I will show an image sequence of human cooking. I have annotated the images with numbered circles. Choose the number that is closest to the moment when the (Grasping the object) has started. You are a five-time world champion in this game. Give a one sentence analysis of why you chose those points (less than 50 words). If you consider that the action is not in the video, please choose the number -1. Provide your answer at the end in a json file of this format: {"points": []}
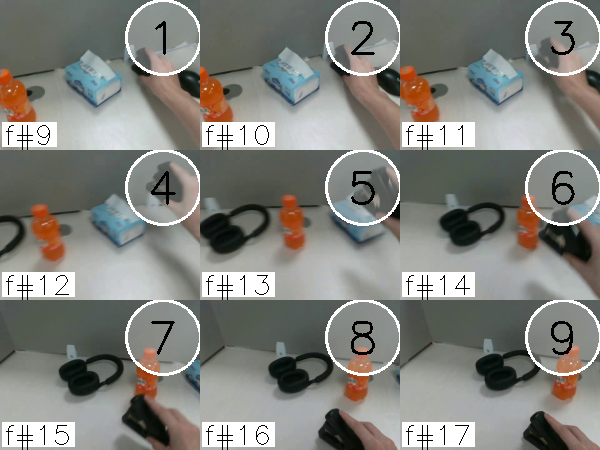
Frame 1 shows the clearest moment of hand-object contact.
{"points": [1]}